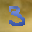
Label: 3